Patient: sex F, age 69
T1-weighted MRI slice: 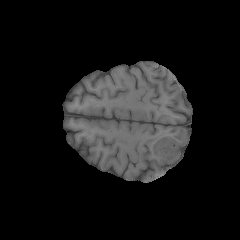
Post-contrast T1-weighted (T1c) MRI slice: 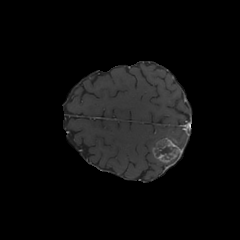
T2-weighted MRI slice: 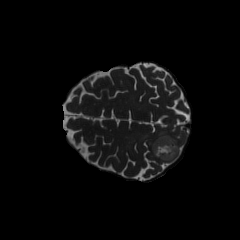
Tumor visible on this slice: yes
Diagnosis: Glioblastoma, IDH-wildtype
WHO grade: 4